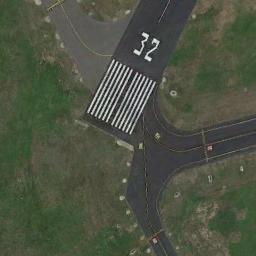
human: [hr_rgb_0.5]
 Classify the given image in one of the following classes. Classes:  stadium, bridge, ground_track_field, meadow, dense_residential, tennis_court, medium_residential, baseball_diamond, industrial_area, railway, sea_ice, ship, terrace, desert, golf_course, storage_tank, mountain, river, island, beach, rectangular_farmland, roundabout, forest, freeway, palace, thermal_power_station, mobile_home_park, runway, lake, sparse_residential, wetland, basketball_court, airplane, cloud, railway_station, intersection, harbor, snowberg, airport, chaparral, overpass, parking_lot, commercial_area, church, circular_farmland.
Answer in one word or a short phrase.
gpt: runway